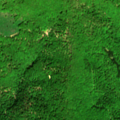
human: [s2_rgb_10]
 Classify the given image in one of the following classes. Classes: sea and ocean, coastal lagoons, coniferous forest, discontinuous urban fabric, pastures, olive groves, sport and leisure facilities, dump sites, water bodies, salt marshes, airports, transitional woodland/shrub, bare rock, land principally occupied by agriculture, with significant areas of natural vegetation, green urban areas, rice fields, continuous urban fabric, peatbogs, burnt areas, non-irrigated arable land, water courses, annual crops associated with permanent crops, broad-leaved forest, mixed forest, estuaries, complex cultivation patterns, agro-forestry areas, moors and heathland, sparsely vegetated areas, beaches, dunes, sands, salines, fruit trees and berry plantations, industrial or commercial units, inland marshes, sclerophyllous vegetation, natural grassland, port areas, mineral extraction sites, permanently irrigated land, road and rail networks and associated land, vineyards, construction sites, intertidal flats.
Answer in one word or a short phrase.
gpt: broad-leaved forest, transitional woodland/shrub